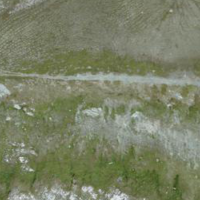
EUNIS habitat code: 48
Species observed at this site:
Corvus corone
Aegithalos caudatus
Larus michahellis
Erithacus rubecula
Cuculus canorus
Phoenicurus ochruros
Certhia familiaris
Phoenicurus phoenicurus
Corvus corax
Periparus ater
Tringa ochropus
Cyanistes caeruleus
Lophophanes cristatus
Chloris chloris
Pyrrhula pyrrhula
Circus aeruginosus
Tachymarptis melba
Saxicola rubetra
Hirundo rustica
Circus pygargus
Milvus milvus
Regulus regulus
Cinclus cinclus
Pyrrhocorax graculus
Aquila chrysaetos
Phylloscopus trochilus
Motacilla alba
Delichon urbicum
Anthus trivialis
Oenanthe oenanthe
Emberiza citrinella
Anthus spinoletta
Dendrocopos major
Prunella modularis
Turdus viscivorus
Falco peregrinus
Charadrius morinellus
Buteo buteo
Prunella collaris
Anthus pratensis
Lagopus muta
Muscicapa striata
Phylloscopus collybita
Luscinia megarhynchos
Carduelis citrinella
Pica pica
Sitta europaea
Nucifraga caryocatactes
Tichodroma muraria
Garrulus glandarius
Falco tinnunculus
Picus viridis
Ficedula hypoleuca
Motacilla cinerea
Linaria cannabina
Accipiter gentilis
Montifringilla nivalis
Fringilla coelebs
Regulus ignicapilla
Ptyonoprogne rupestris
Carduelis carduelis
Columba palumbus
Parus major
Ciconia ciconia